Question: I was looking at an example from the below website.
<URL>
Has an wonderful tutorial on developing dashboard layout.
For Main Screen footer sits perfectly at the end of the layout but for other screens when I try to put footer it renders at the middle of the layout.
I have also attached the code for the better understanding.
this is for style.xml
'''
<resources>
<style name="ActionBarCompat">
<item name="android:layout_width">fill_parent</item>
<item name="android:layout_height">50dp</item>
<item name="android:orientation">horizontal</item>
<item name="android:background">@drawable/actionbar_background</item>
</style>
<style name="DashboardButton">
<item name="android:layout_gravity">center_vertical</item>
<item name="android:layout_width">wrap_content</item>
<item name="android:layout_height">wrap_content</item>
<item name="android:gravity">center_horizontal</item>
<item name="android:drawablePadding">2dp</item>
<item name="android:textSize">16dp</item>
<item name="android:textStyle">bold</item>
<item name="android:textColor">#ff29549f</item>
<item name="android:background">@null</item>
</style>
<style name="FooterBar">
<item name="android:layout_width">fill_parent</item>
<item name="android:layout_height">40dp</item>
<item name="android:orientation">horizontal</item>
<item name="android:background">#dedede</item>
</style>
</resources>
'''
this is for header(action_bar) actionbar_layout.xml
'''
<LinearLayout xmlns:android="http://schemas.android.com/apk/res/android"
style="@style/ActionBarCompat" >
<ImageView
android:layout_width="wrap_content"
android:layout_height="fill_parent"
android:clickable="false"
android:paddingLeft="15dip"
android:scaleType="center"
android:src="@drawable/facebook_logo" />
</LinearLayout>
'''
Below is for footer bar footer_layout.xml
'''
<LinearLayout xmlns:android="http://schemas.android.com/apk/res/android"
style="@style/FooterBar"
android:id="@+id/footerMenuOptions" >
<TextView android:text="www.facebook.com"
android:layout_width="fill_parent"
android:layout_height="wrap_content"
android:textColor="#606060"
android:gravity="center"
android:paddingTop="10dip"/>
</LinearLayout>
'''
Below is the layout for the attached screen
'''
<?xml version="1.0" encoding="utf-8"?>
<LinearLayout xmlns:android="http://schemas.android.com/apk/res/android"
android:layout_width="match_parent"
android:layout_height="match_parent"
android:orientation="vertical"
android:background="#f8f9fe">
<include layout="@layout/actionbar_layout"/>
<LinearLayout android:layout_width="fill_parent"
android:layout_height="wrap_content">
<TextView android:layout_width="fill_parent"
android:layout_height="wrap_content"
android:text="Events Screen"
android:textSize="25dip"
android:padding="15dip"
android:textStyle="bold"
android:textColor="#ff29549f"/>
</LinearLayout>
<include layout="@layout/footer_layout"/>
</LinearLayout>
'''
We can clearly see how the footer is getting in middle of the screen in the attached image.
Tried with setting with 'RelativeLayout' but the same rendering problem
Tried with 'LinearLayout' with setting
'android:layout_alignParentBottom="true"' and placing the include of the footer '<include layout="@layout/footer_layout">' in the Linear Layout but the same rendering problem.
Looking forward to your reply.
thanks.
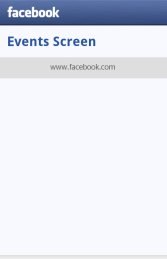
Answer: Try with 'RelativeLayout' and use its 'android:layout_below' and 'android:layout_above' for center contents and 'android:layout_alignParentBottom' for 'View' to stick to bottom
Do this way:
'''
<RelativeLayout xmlns:android="http://schemas.android.com/apk/res/android"
android:layout_width="wrap_content" android:layout_height="wrap_content"
android:orientation="vertical">
<RelativeLayout android:layout_width="fill_parent"
android:layout_height="wrap_content" android:id="@+id/top_control_bar">
<include layout="@layout/actionbar_layout"/>
</RelativeLayout>
<LinearLayout android:id="@+id/bottom_control_bar"
android:layout_width="fill_parent" android:layout_height="wrap_content"
android:layout_alignParentBottom="true">
<include layout="@layout/footer_layout"/>
</LinearLayout>
<LinearLayout android:layout_width="fill_parent"
android:layout_height="wrap_content"
android:layout_below="@id/top_control_bar"
android:layout_above="@id/bottom_control_bar">
<TextView android:layout_width="fill_parent"
android:layout_height="wrap_content"
android:text="Events Screen"
android:textSize="25dip"
android:padding="15dip"
android:textStyle="bold"
android:textColor="#ff29549f"/>
</LinearLayout>
</RelativeLayout>
'''